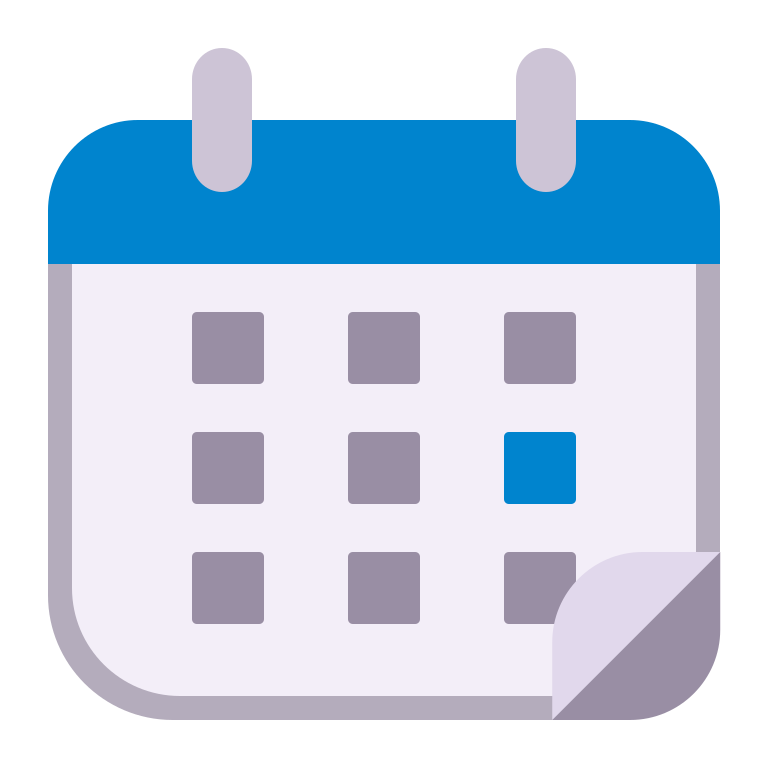
tear off calendar flat